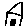
Label: house